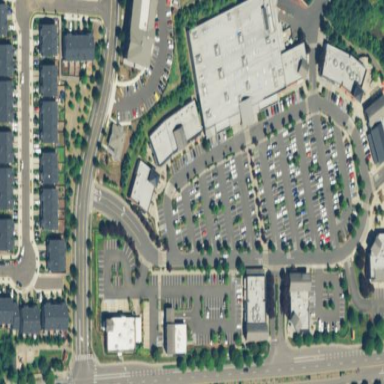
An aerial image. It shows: Parking area with surface.